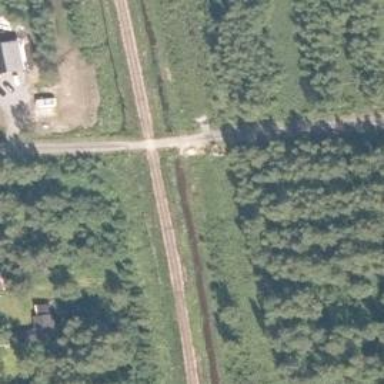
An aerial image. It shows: Rail track of class B1.